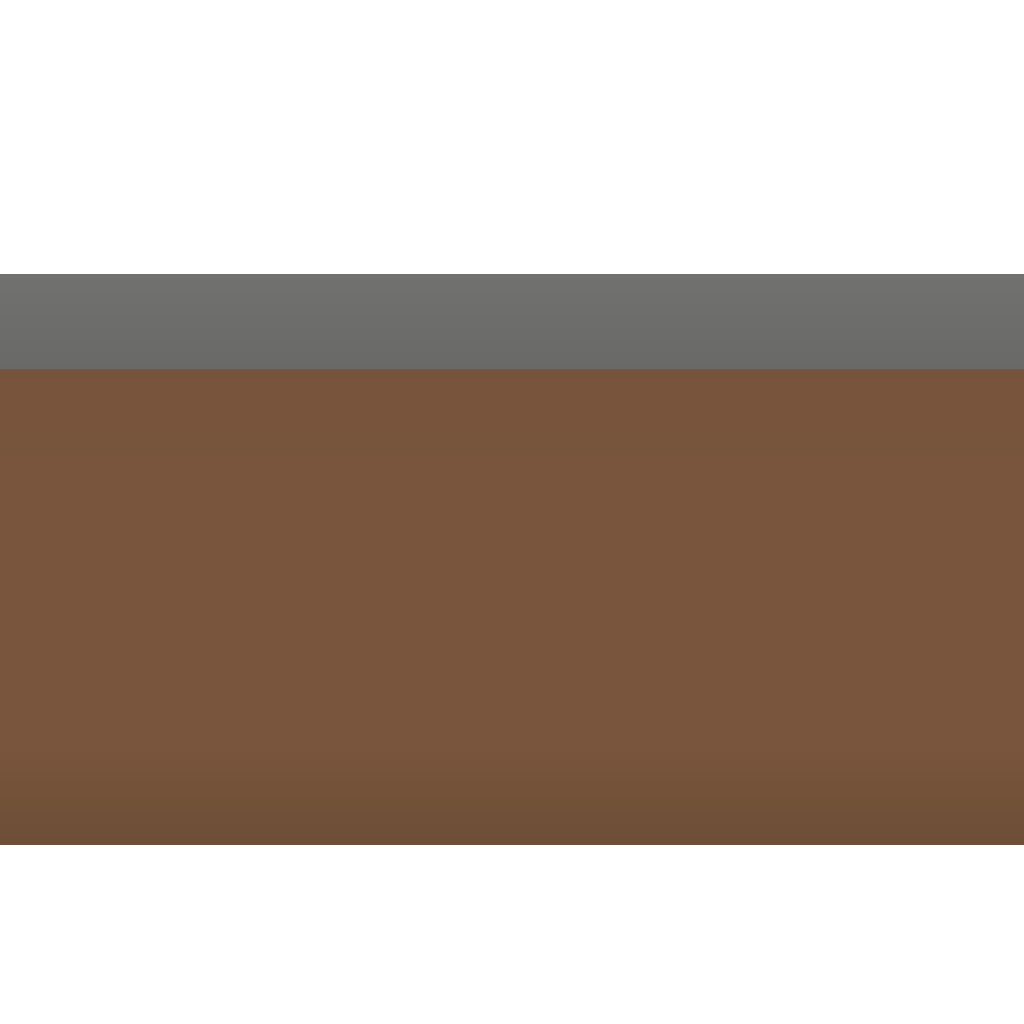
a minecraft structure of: Lighted Swimming Pool